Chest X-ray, PA view. Patient: 24 years old, sex M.
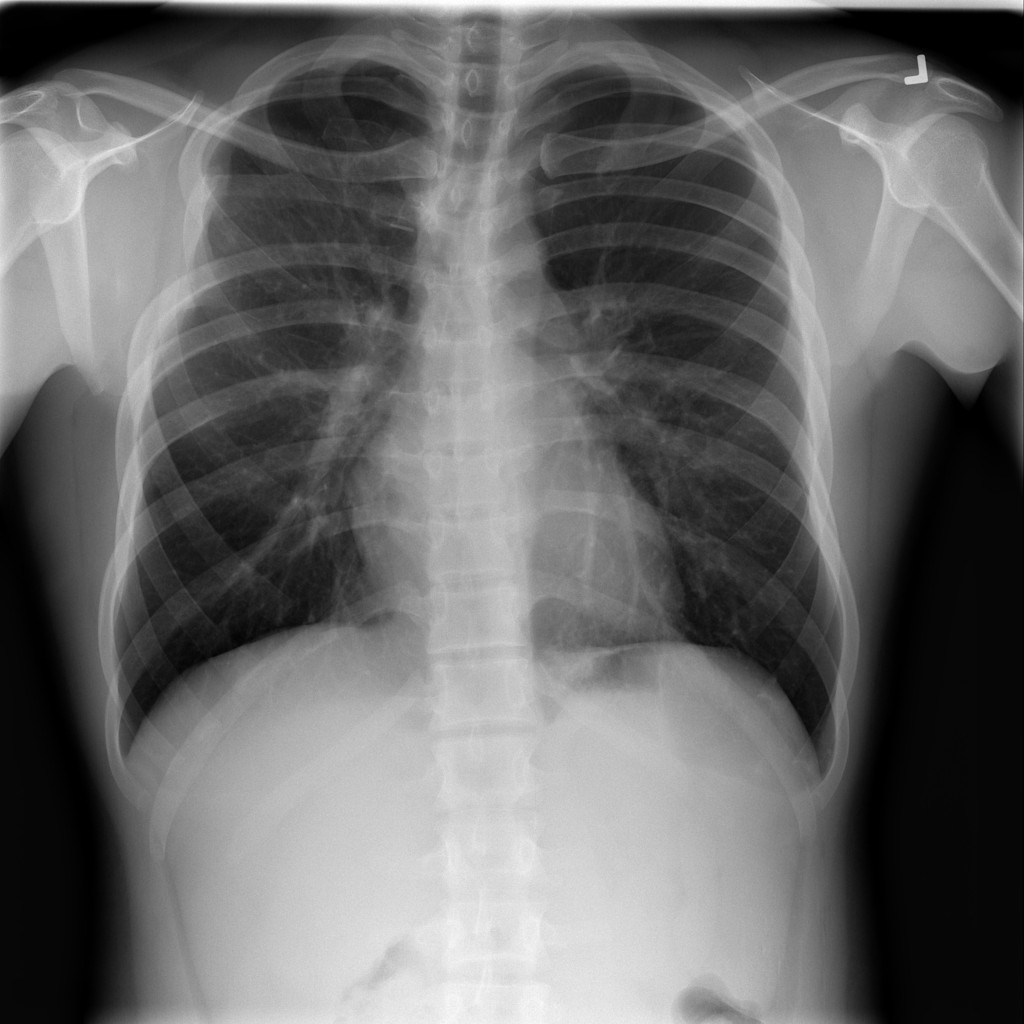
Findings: No Finding